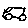
Label: car